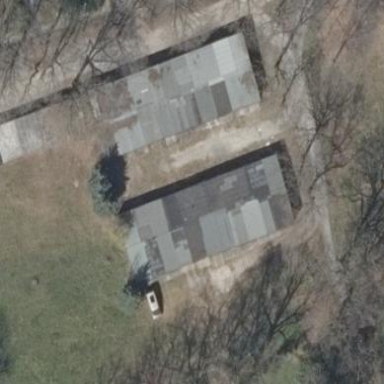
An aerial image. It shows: Garage.